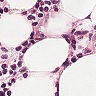
Metastatic tissue present: yes